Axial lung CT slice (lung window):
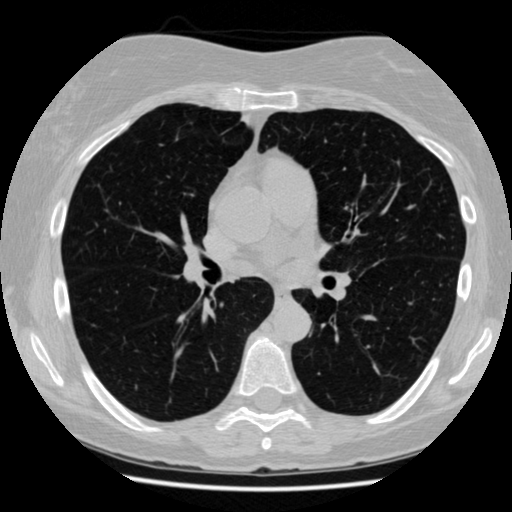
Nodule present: no